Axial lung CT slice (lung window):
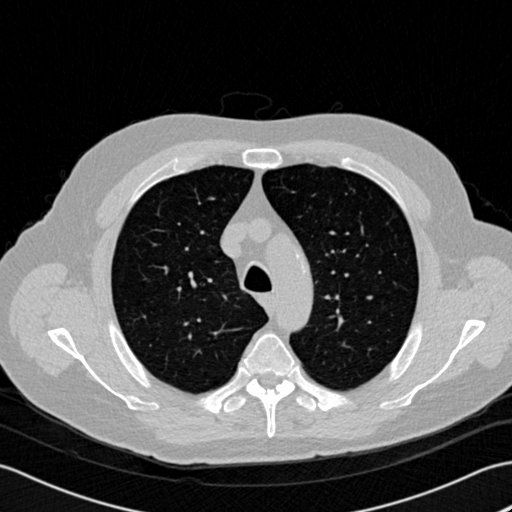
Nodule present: no